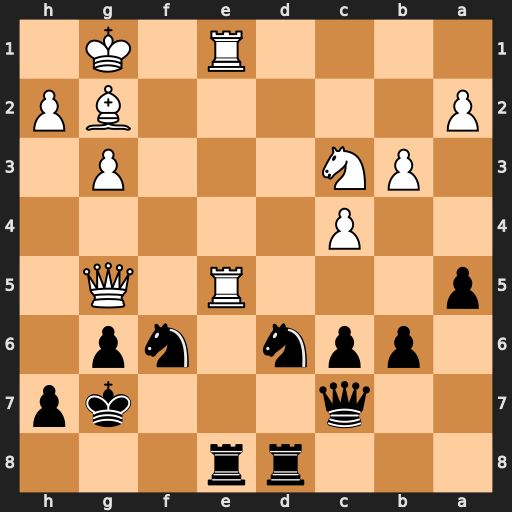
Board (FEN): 3rr3/2q3kp/1ppn1np1/p3R1Q1/2P5/1PN3P1/P5BP/4R1K1
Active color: b
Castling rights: -
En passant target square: -
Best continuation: Rxe5 Qxe5 Re8